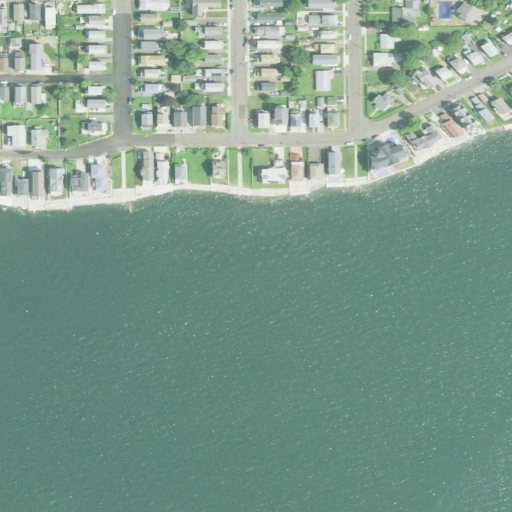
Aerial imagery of beach in Connecticut named Point Beach containing open water, medium intensity development, high intensity development, and barren land